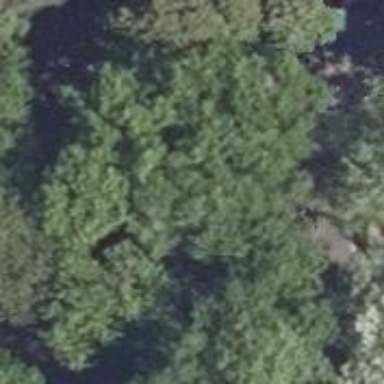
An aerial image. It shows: Single tag "natural: tree."